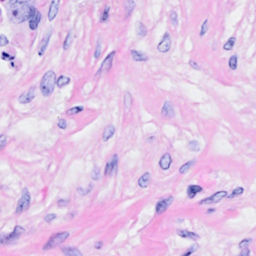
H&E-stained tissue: Breast